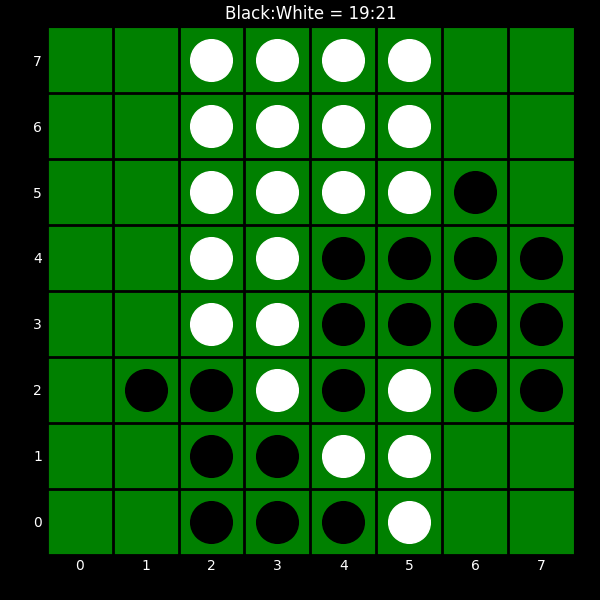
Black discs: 19
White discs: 21